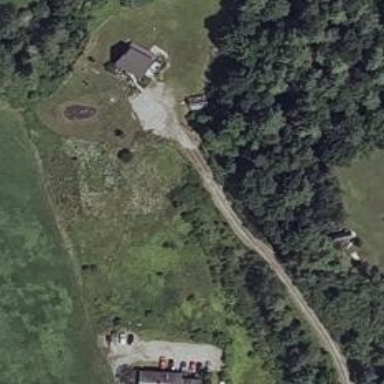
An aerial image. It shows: Driveway leading to service road.